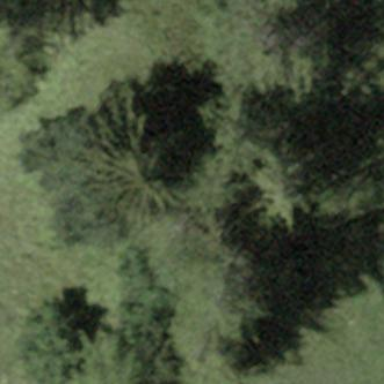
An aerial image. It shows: Area covered in scrub vegetation.